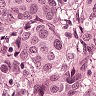
Metastatic tissue present: yes